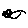
Label: cat